Question: I have a .dbml designer view, i have classes with properties, when i want to delete a property from a class, it deletes it from the view, but it is still possible to access that property from my code.
So my question is: How can i delete class property, that it wouldn't be accessable?
EDIT:

View is something like that, and when i delete any property. It still is possible to access that property in my code. How can i delete that property permanently?
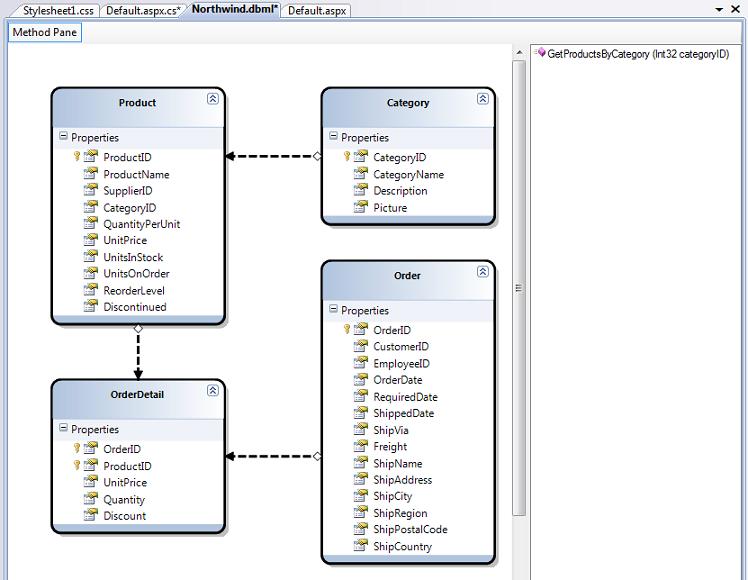
Answer: The DBML is the input for a code generator. If the property doesn't exist in the input, it shouldn't exist in the generated output. I suspect you simply need to hit "save" on the DBML - or failing that, right click the DBML and hit "run custom tool".
If it exists after that, press to see where it is being defined.